Question: >
<URL>
I'm trying to integrate facebook into my app. When I press the login button and filling the email and password, I'm getting an error in the app saying : "
> App is misconfigured for Facebook login..
"
and then I have to press "Okay" button and it closes.
I have already filled the fields in my facebook app, here's a picture:
Also, in the logcat when I press the "login" button (the button the I created that pops the facebook login). I see the following error:
> Failed to find provider info for com.facebook.katana.AttributionIdProvider
Why the facebook login isn't working as well?
After I press the Okay button, the logcat doesn't throw any error.
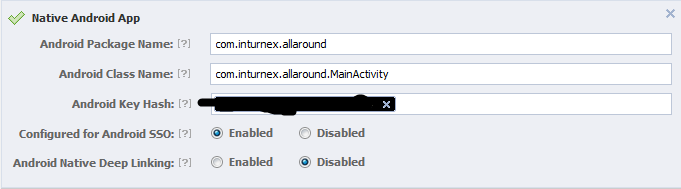
Answer: I got the same error a few days ago, in my case it was due to android key mismatch.
here is how i fixed it if it may help u too,
Open Util.java in facebook sdk,
set private static boolean ENABLE_LOG=true;
now run your app and enter the your email id and password,facebook sends back a signature if there's a key mismatch. you'll find this key(signature) in logcat. Just copy this key and paste it in app dashboard.
That should fix the problem.
Remember to set private static boolean ENABLE_LOG=true; back to false